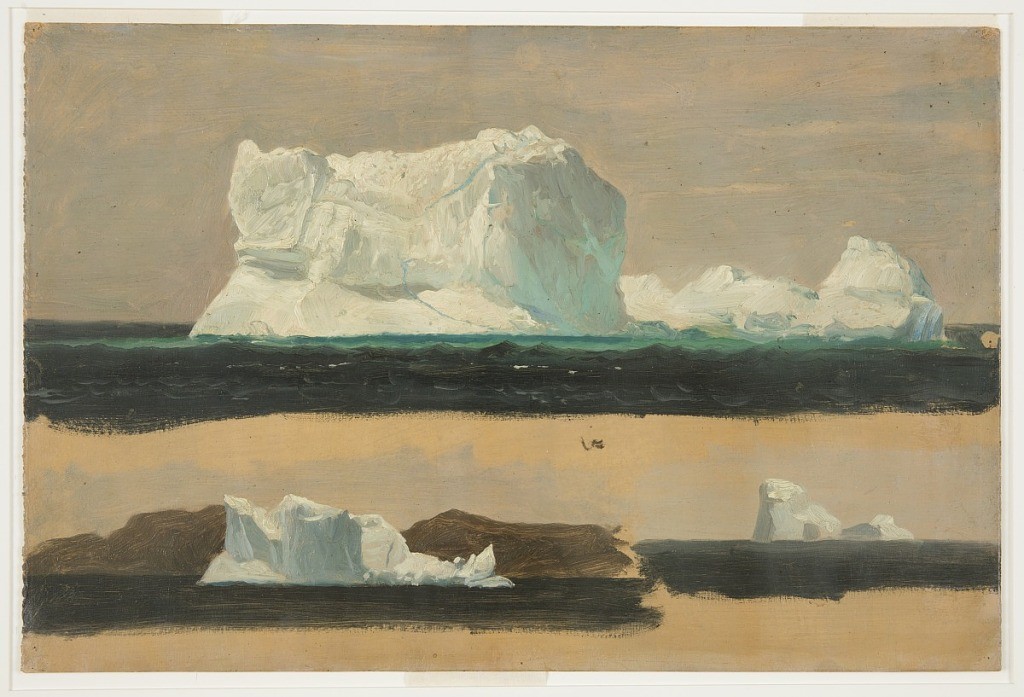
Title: Icebergs of Twillingate, Canada
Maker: Frederic Edwin Church, American, 1826–1900
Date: July 4, 1859
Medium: Oil and graphite on tan paperboard
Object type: Drawing
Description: Seascape sketch showing three views of an iceberg near Twillingate in Newfoundland and Labrador, Canada, from different angles and in various stages of disintegration. One view comprises the upper half of the composition and shows a large iceberg characterized by the bulging, cubic mass on its left side, and the lower, craggy spit of ice at right. Dark ocean waters comprise the foreground and grow lighter, into a shade of aquamarine, around the iceberg's shallows. A hazy, possibly overcast sky above. At lower left, the same iceberg floats on dark water in front of a rugged, mountainous coastline. While, at lower right, the berg, now at a greater distance, is loosely rendered beneath an overcast sky.